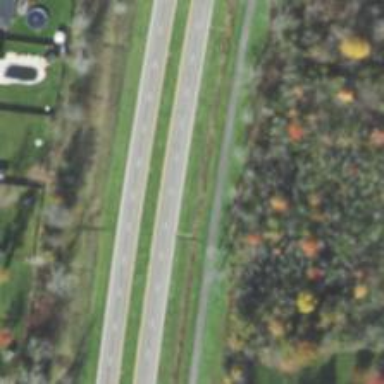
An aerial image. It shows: Asphalt road classified as secondary expressway.